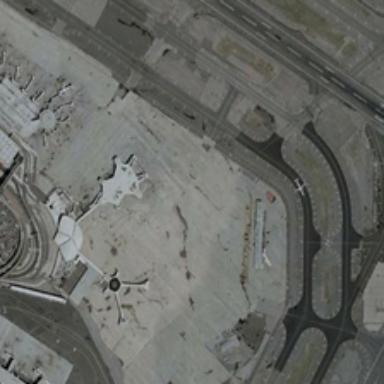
Several planes are in an airport with buildings .